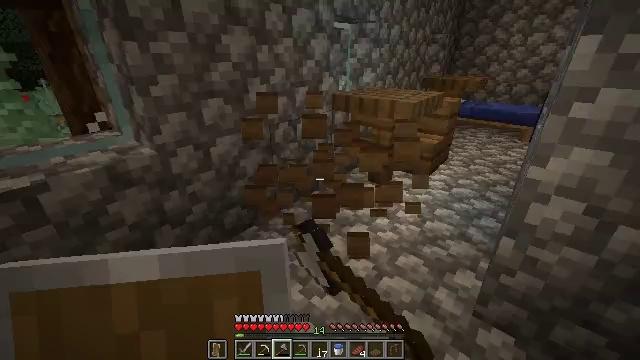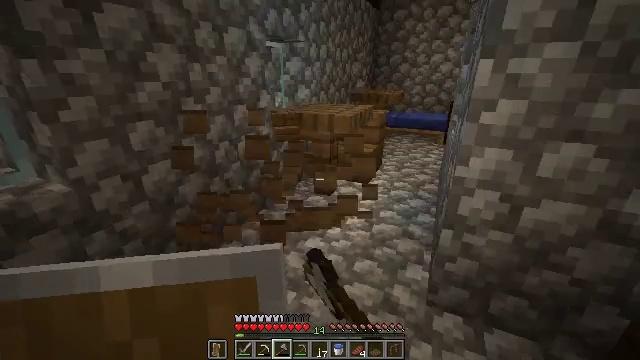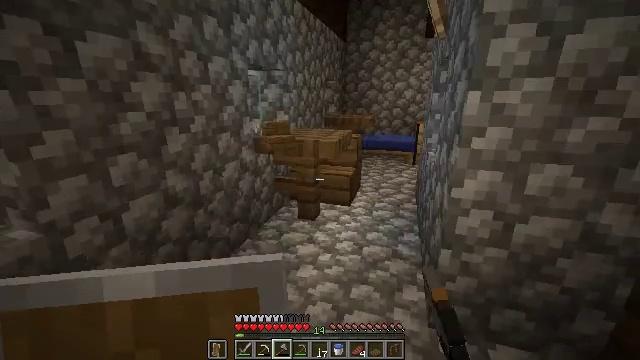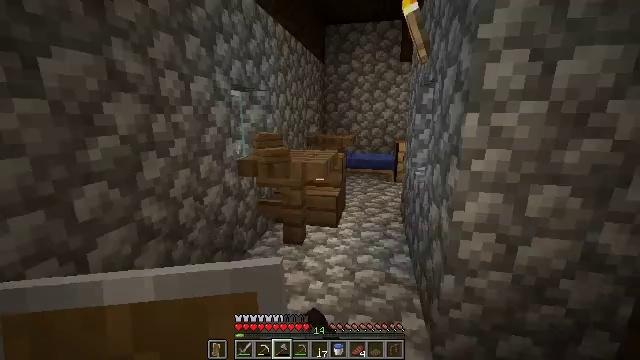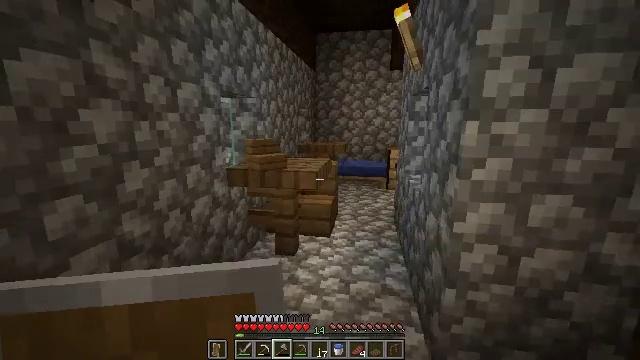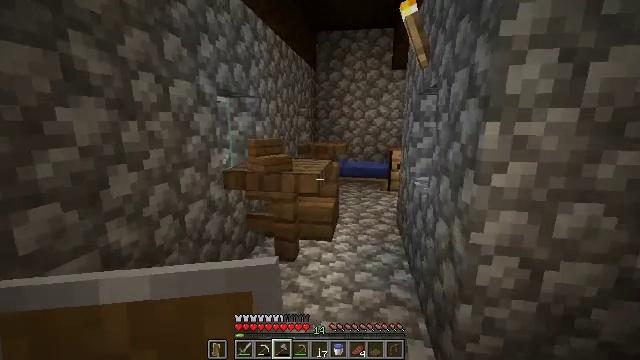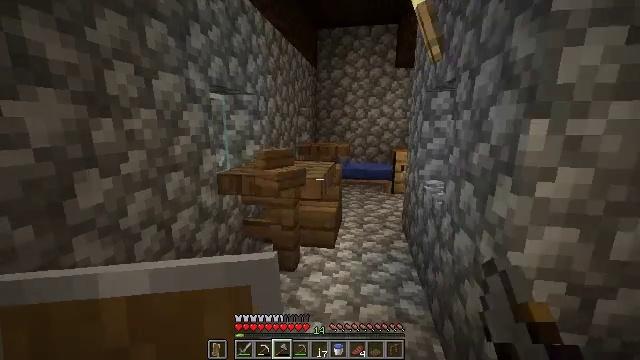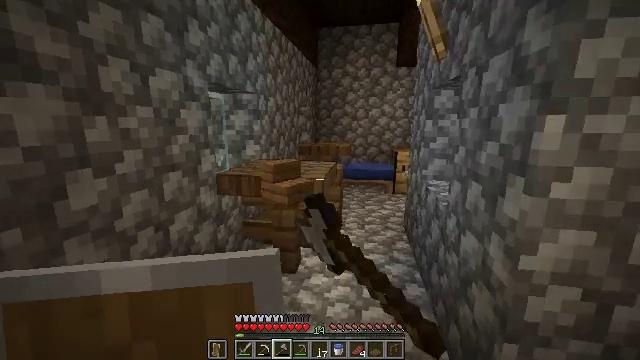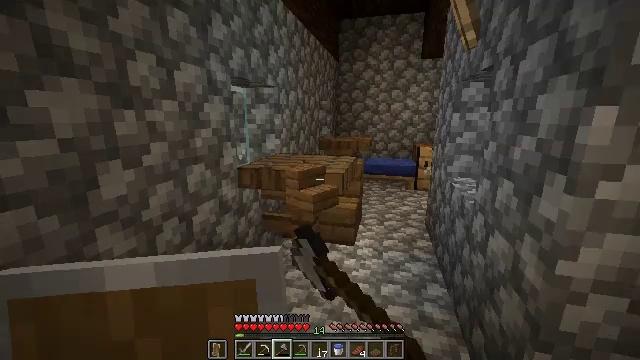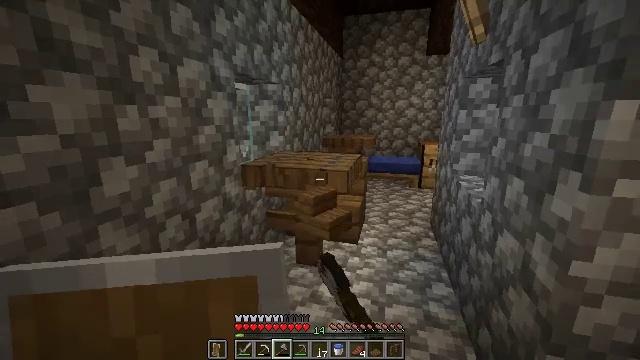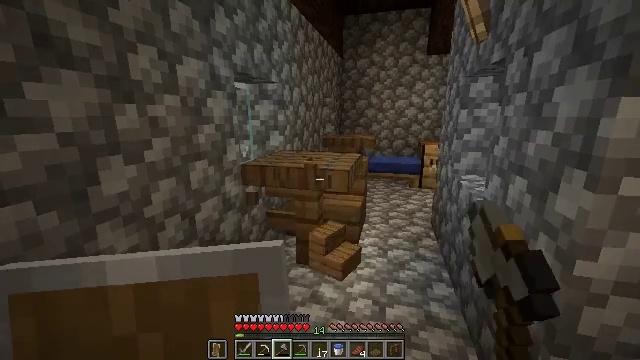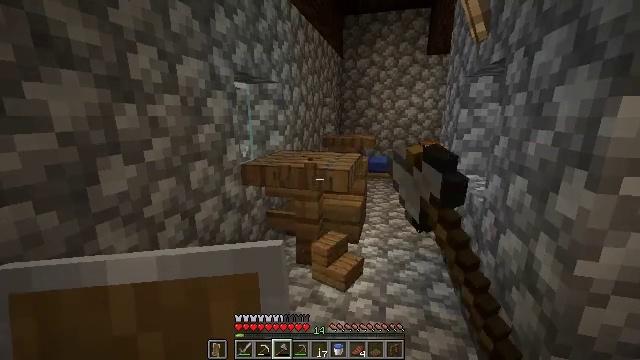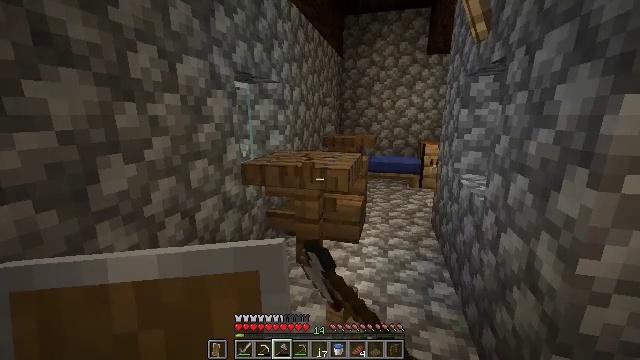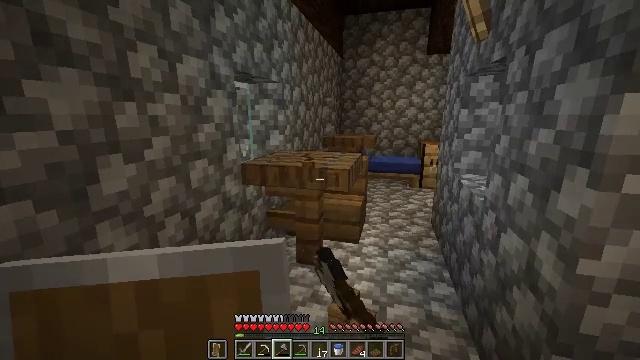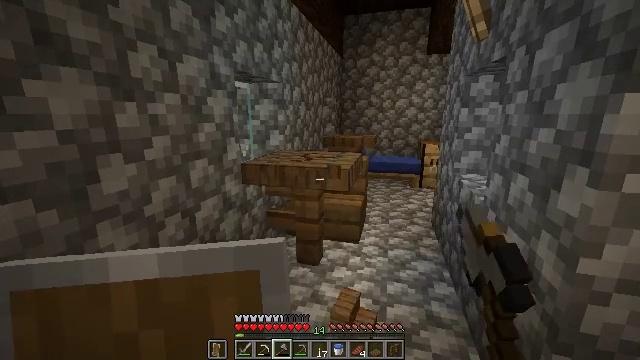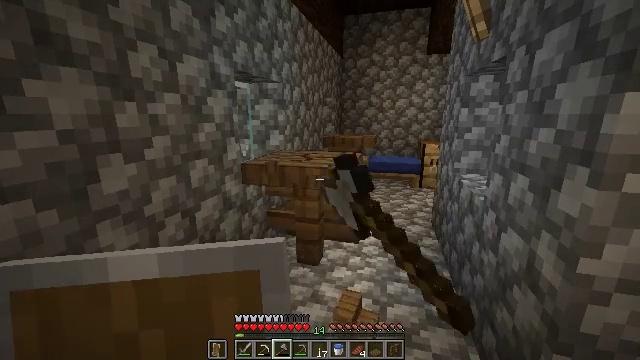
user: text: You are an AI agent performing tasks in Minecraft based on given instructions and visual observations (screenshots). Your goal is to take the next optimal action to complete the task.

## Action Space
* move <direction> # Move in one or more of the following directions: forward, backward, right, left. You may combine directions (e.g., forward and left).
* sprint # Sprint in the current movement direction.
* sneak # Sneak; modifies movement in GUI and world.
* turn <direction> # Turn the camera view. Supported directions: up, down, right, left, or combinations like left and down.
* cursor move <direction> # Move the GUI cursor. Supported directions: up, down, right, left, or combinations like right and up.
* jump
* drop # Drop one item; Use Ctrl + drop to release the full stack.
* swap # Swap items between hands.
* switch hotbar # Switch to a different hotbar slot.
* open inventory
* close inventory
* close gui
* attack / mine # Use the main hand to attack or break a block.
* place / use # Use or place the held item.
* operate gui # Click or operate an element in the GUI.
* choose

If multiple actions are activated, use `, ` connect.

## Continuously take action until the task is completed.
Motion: motion action
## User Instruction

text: Retrieve the spruce trapdoor by mining.
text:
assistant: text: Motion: move left, turn right and up, attack / mine
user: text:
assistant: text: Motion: move forward and move left, turn right and up, attack / mine
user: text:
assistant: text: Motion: move forward, turn right and up, attack / mine
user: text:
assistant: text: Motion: move forward, turn right and up, attack / mine
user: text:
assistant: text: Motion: move forward, attack / mine
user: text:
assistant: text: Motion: attack / mine
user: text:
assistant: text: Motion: attack / mine
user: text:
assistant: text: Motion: turn left and down, attack / mine
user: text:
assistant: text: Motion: attack / mine
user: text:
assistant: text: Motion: attack / mine
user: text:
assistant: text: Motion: attack / mine
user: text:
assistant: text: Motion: attack / mine
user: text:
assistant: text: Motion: attack / mine
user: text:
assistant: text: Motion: attack / mine
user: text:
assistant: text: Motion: attack / mine
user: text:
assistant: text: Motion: attack / mine
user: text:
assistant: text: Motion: attack / mine
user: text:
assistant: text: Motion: attack / mine
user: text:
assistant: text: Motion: attack / mine
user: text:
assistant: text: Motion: attack / mine
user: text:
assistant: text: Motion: attack / mine
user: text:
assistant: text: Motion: attack / mine
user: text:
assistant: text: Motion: attack / mine
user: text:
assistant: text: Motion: attack / mine
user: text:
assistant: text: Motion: attack / mine
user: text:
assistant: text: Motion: attack / mine
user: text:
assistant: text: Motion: attack / mine
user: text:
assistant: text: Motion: attack / mine
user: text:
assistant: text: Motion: attack / mine
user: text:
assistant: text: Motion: attack / mine